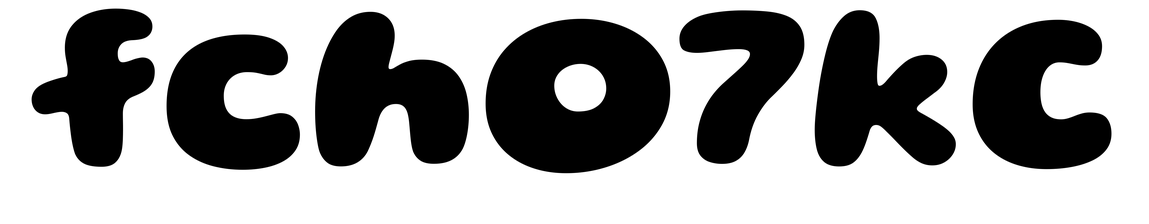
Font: Gluten_ExtraBold